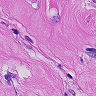
Metastatic tissue present: yes